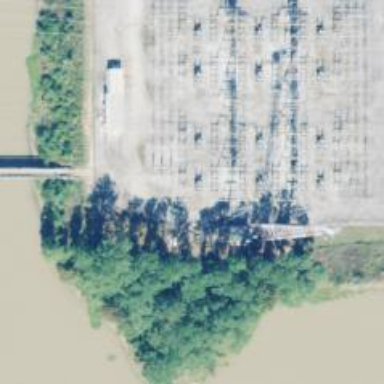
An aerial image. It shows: Switch for power supply.